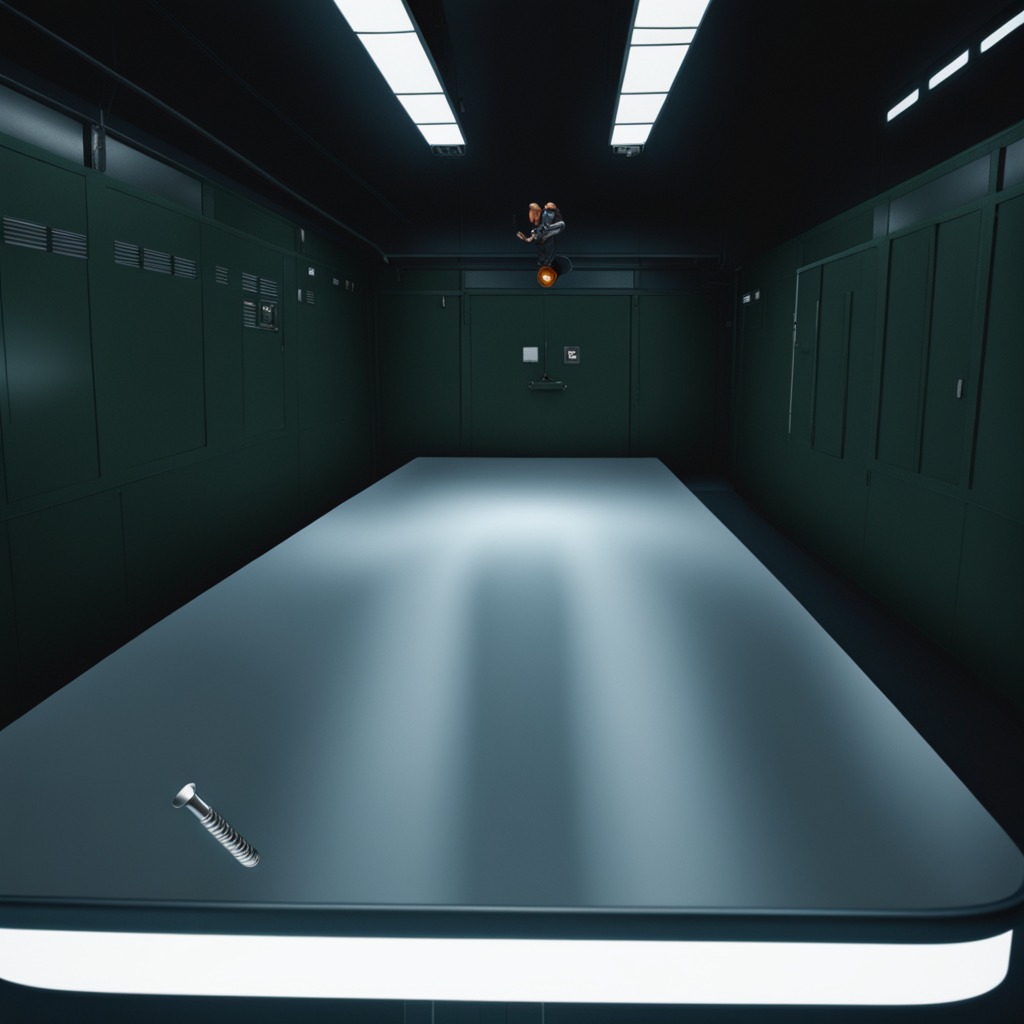
A metal screw is lying on a clean empty table in a railway signal maintenance room lit by harsh overhead fluorescents.